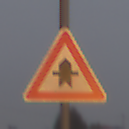
Verkehrszeichen: Vorfahrt
Umgebung: Outdoor, Suburban
Tageszeit: Midday
Wetter: Overcast
Licht: Natural
Jahreszeit: NotSpecified
Kontrast: LowContrast